I will show an image sequence of human cooking. I have annotated the images with numbered circles. Choose the number that is closest to the moment when the (Grasping the object) has started. You are a five-time world champion in this game. Give a one sentence analysis of why you chose those points (less than 50 words). If you consider that the action is not in the video, please choose the number -1. Provide your answer at the end in a json file of this format: {"points": []}
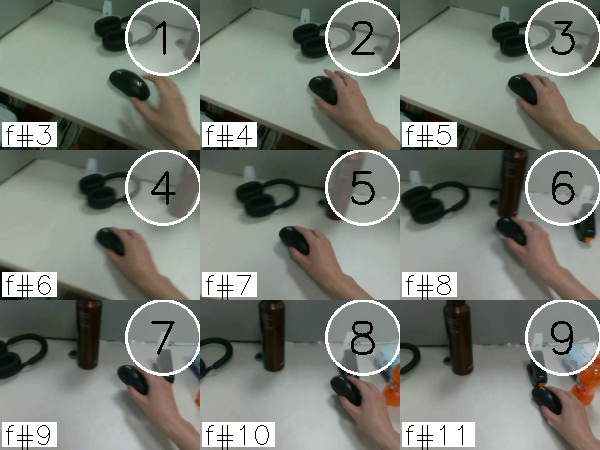
Frame 3 shows the clearest moment of hand-object contact.
{"points": [3]}